Field crop: maize
Growth stage: 1
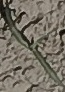
Species: sorghum